Question: I am creating a simple game that has 9 divisions and each 8 of the divisions have a penguin hidden in them and the 9th one has a monster. Now my game works fine but what I want to do is every time I load the page, arrangement of the divisions should change so as to add randomness to the game.
Here is my code:
'''
$(document).ready(function() {
//This code will run after your page loads
$('body').on('mousedown', '.yeti', function(event) {
alert("Yaaaarrrr!");
});
});
'''
'''
<div class="gameholder">
<div class="title"></div>
<div class="penguin1"></div>
<div class="penguin2"></div>
<div class="penguin3"></div>
<div class="penguin4"></div>
<div class="penguin5"></div>
<div class="penguin6"></div>
<div class="penguin7"></div>
<div class="penguin8"></div>
<div class="yeti"></div>
</div>
'''
After adding images and some positioning to the 'div''s this is how it looks

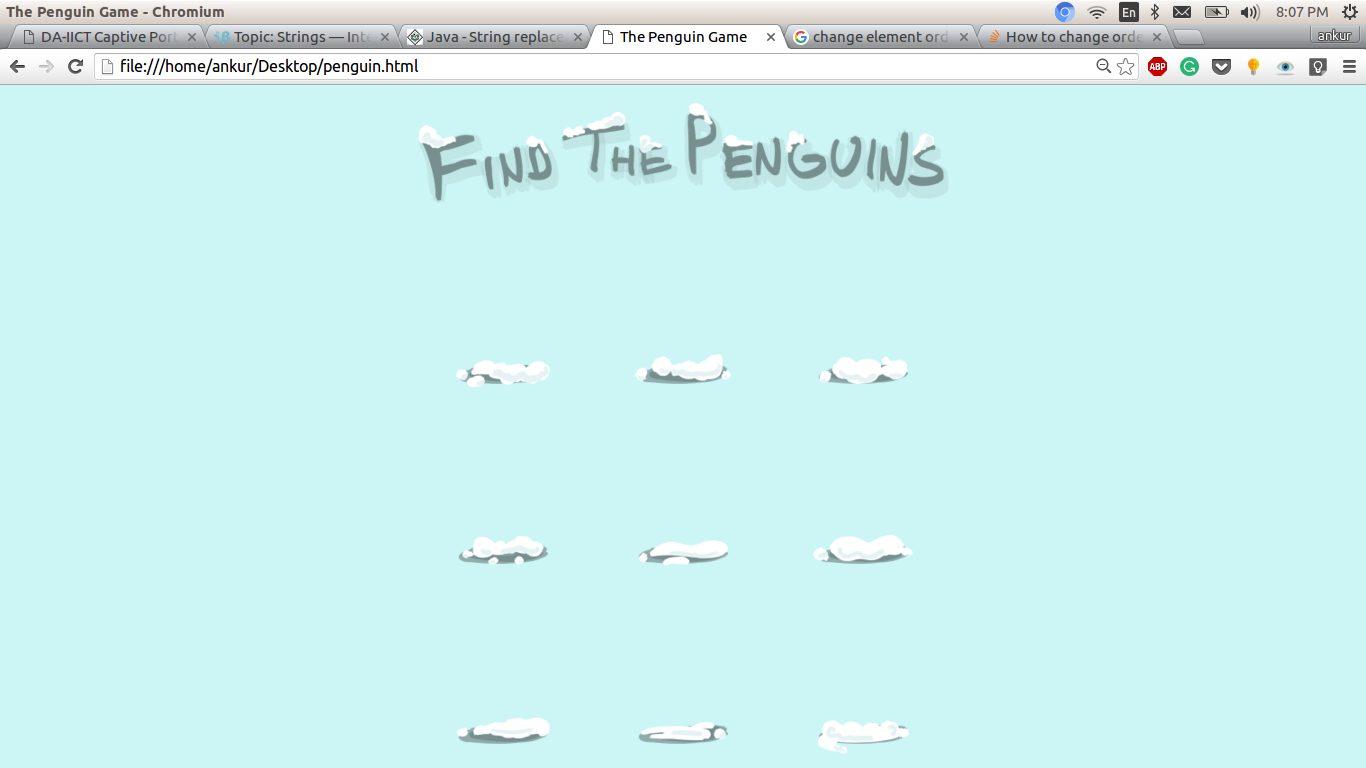
Answer: Consider creating a container for all of your game elements as you only want to randomize their order as you don't want to get the title mixed up in all of this :
'''
<div class='game-container'>
<div class="penguin1"></div>
<div class="penguin2"></div>
<div class="penguin3"></div>
<div class="penguin4"></div>
<div class="penguin5"></div>
<div class="penguin6"></div>
<div class="penguin7"></div>
<div class="penguin8"></div>
<div class="yeti">
</div>
'''
This should make them easier to randomize through a simple jQuery extension function like this one mentioned in <URL> :
'''
$.fn.randomize = function(selector){
(selector ? this.find(selector) : this).parent().each(function(){
$(this).children(selector).sort(function(){
return Math.random() - 0.5;
}).detach().appendTo(this);
});
return this;
};
'''
You can combine these two approaches by then simply calling the following when your page has loaded :
'''
$(document).ready(function(){
// Define your randomize function here
// Randomize all of the elements in your container
$('.game-container').randomize('div');
});
'''
<URL>
'''
$.fn.randomize = function(selector){
(selector ? this.find(selector) : this).parent().each(function(){
$(this).children(selector).sort(function(){
return Math.random() - 0.5;
}).detach().appendTo(this);
});
return this;
};
// Randomize all of the <div> elements in your container
$(".game-container").randomize('div');
'''
'''
.game-container { width: 300px; }
.penguin { background: url('http://vignette1.wikia.nocookie.net/farmville/images/b/be/Baby_Penguin-icon.png/revision/latest?cb=20110103080900'); height: 100px; width: 100px; display: inline-block; }
.yeti { background: url('http://www.badeggsonline.com/beo2-forum/images/avatars/Yeti.png?dateline=<PHONE>'); height: 100px; width: 100px; display: inline-block; }
'''
'''
<script src="https://ajax.googleapis.com/ajax/libs/jquery/2.1.0/jquery.min.js"></script>
<div class='game-container'>
<div class='penguin'></div>
<div class='penguin'></div>
<div class='penguin'></div>
<div class='penguin'></div>
<div class='penguin'></div>
<div class='penguin'></div>
<div class='penguin'></div>
<div class='yeti'></div>
<div class='penguin'></div>
</div>
'''